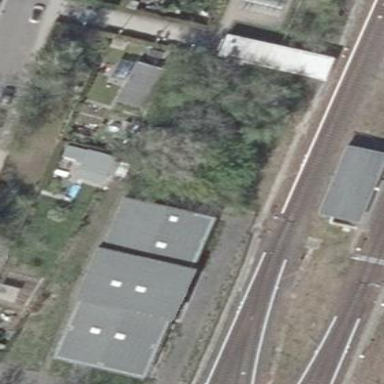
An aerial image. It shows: Commercial building with traction substation.